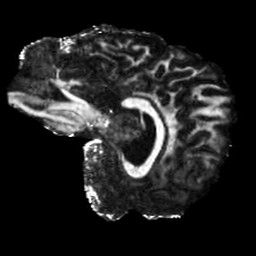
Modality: FA
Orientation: sagittal
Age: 29
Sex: male
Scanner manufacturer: siemens
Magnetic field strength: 6.98 T
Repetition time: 7.776 s
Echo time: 0.076 s